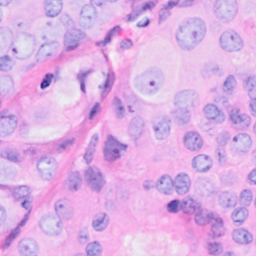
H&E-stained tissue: Breast